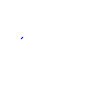
Particle: proton